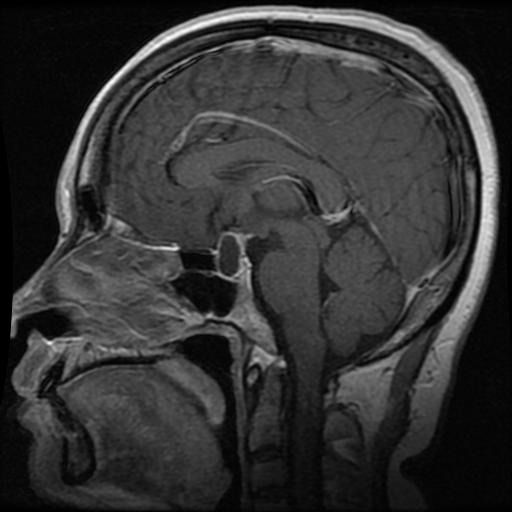
Label: pituitary